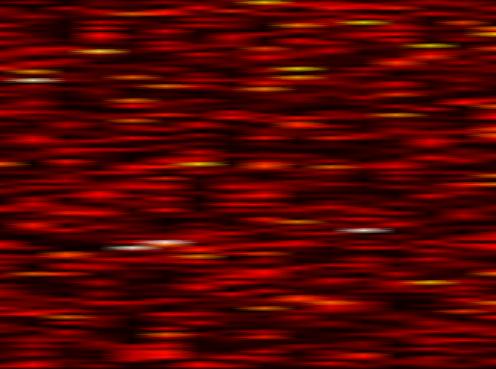
Label: OFDM